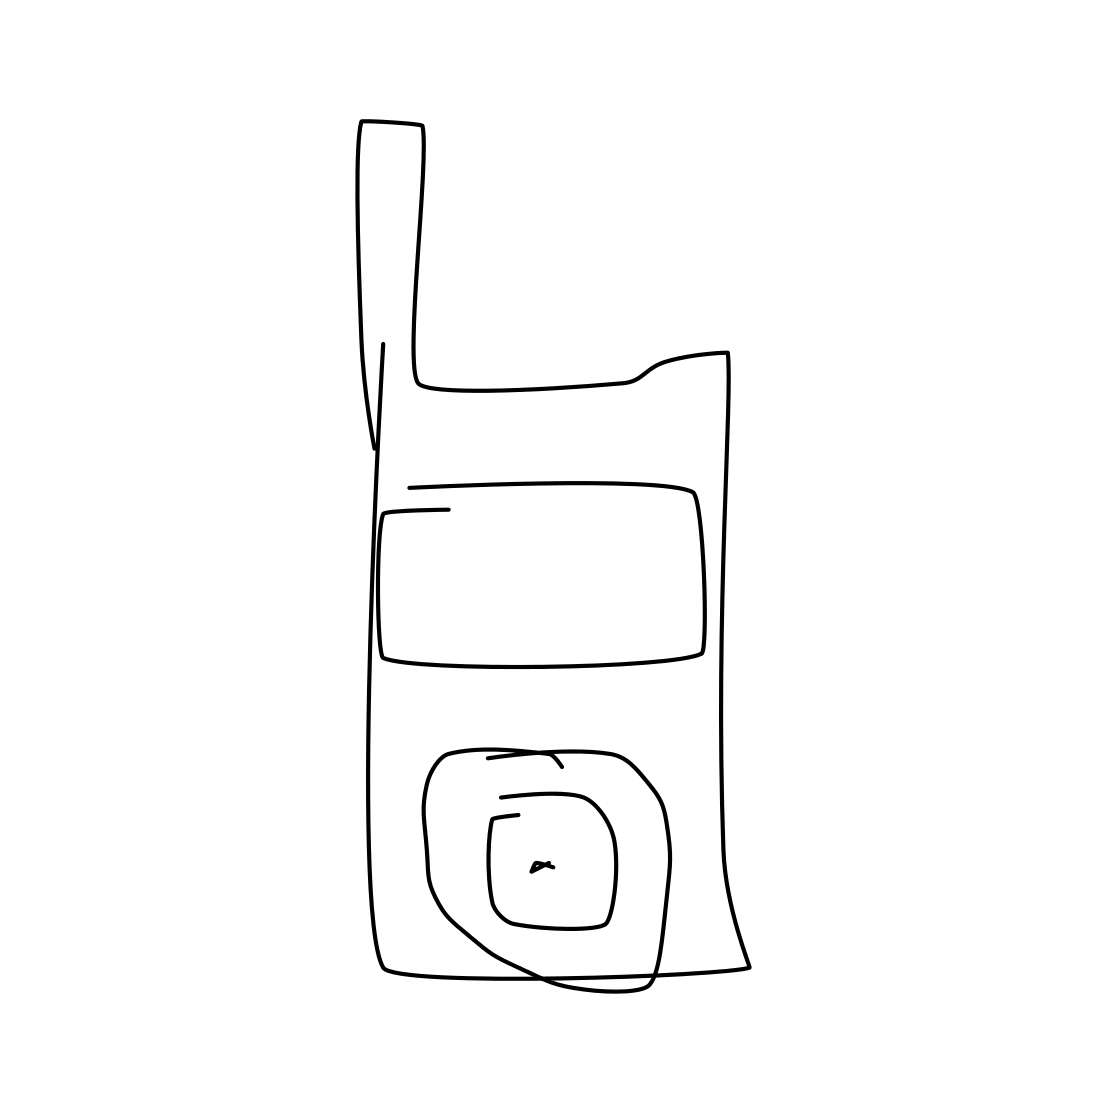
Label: walkie talkie